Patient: sex F, age 72
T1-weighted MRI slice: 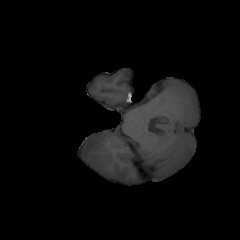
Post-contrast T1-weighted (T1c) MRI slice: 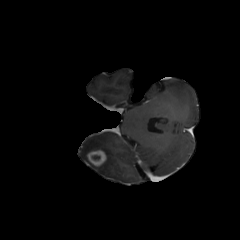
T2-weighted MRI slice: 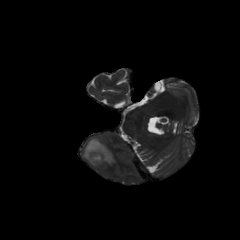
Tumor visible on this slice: yes
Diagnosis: Glioblastoma, IDH-wildtype
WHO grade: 4